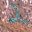
Label: 2